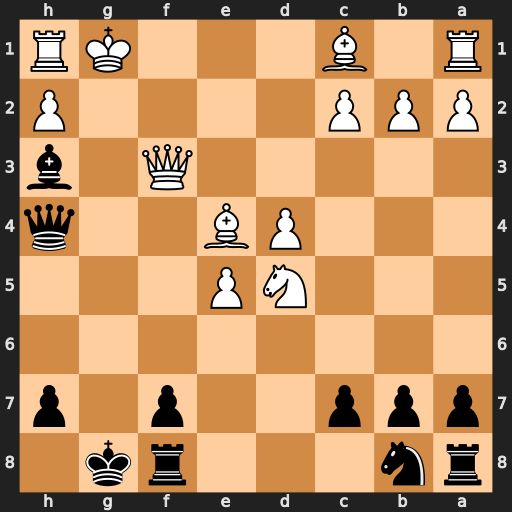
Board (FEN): rn3rk1/ppp2p1p/8/3NP3/3PB2q/5Q1b/PPP4P/R1B3KR
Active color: b
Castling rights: -
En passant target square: -
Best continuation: Qe1+ Qf1 Qxf1#